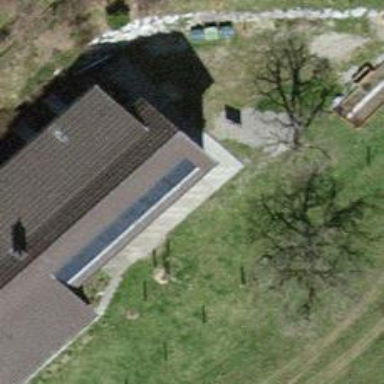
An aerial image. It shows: Solar power generator using solar thermal collector.